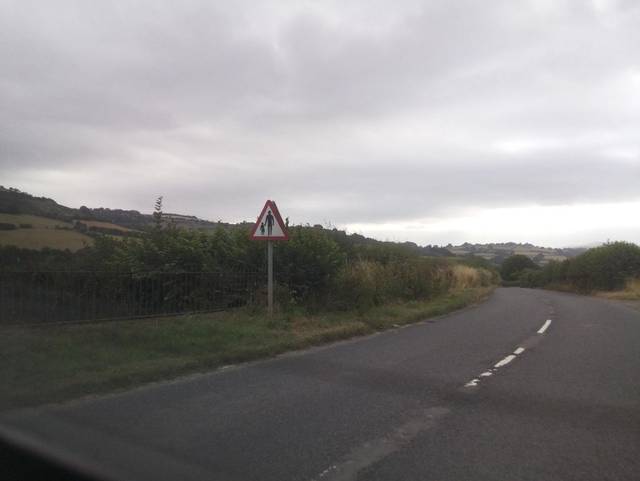
Region: United Kingdom
Coordinates: 52.283, -3.052